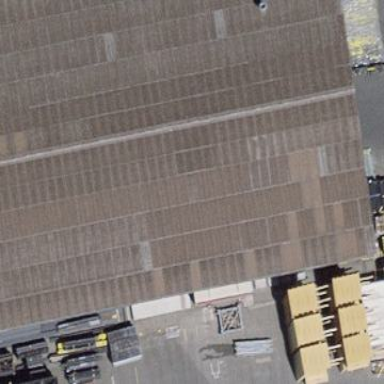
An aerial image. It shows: Warehouse.